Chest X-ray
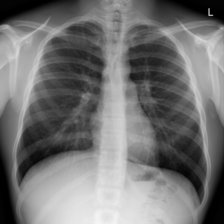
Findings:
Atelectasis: negative
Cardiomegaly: negative
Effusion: negative
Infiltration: negative
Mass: negative
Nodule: negative
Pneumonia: negative
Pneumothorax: negative
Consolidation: negative
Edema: negative
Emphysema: negative
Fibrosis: negative
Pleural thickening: negative
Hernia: negative